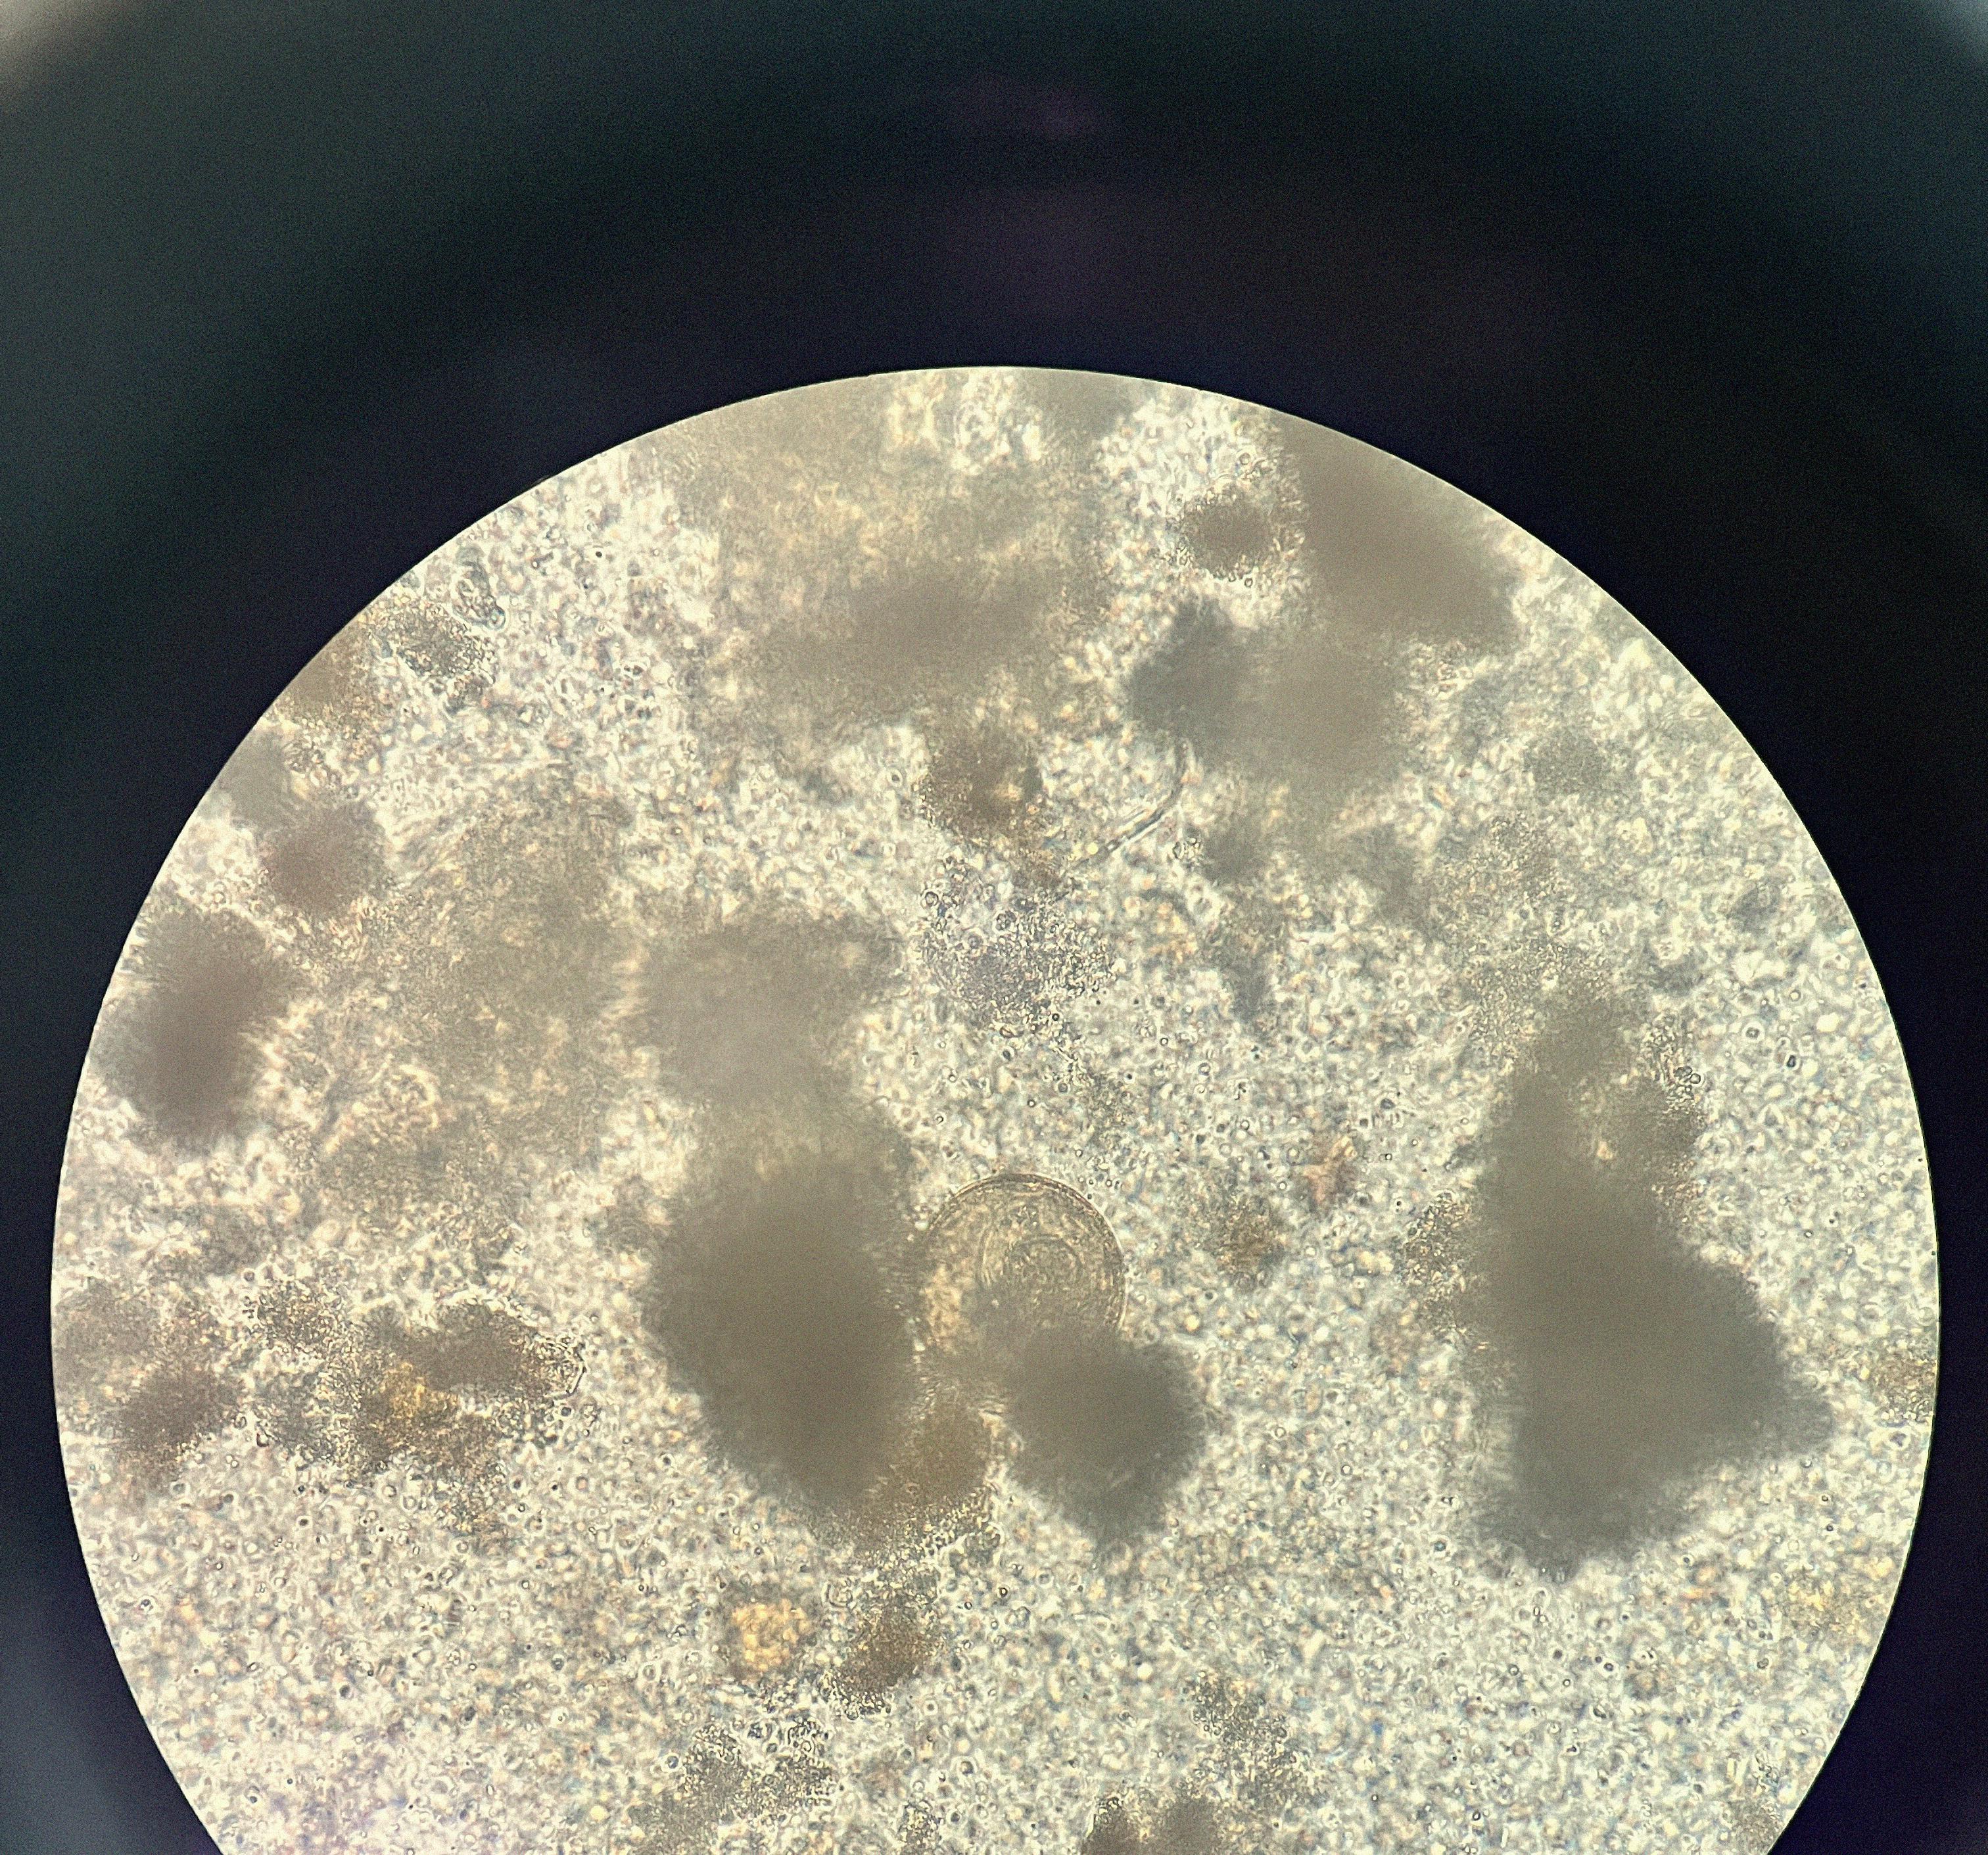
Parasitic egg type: Hymenolepis diminuta